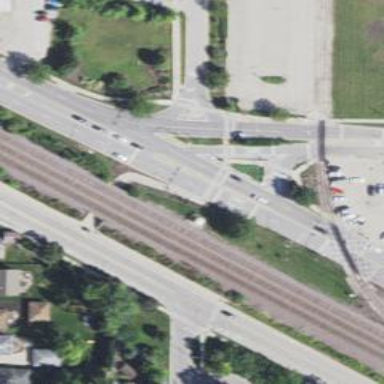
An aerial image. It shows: Footway located on traffic island.